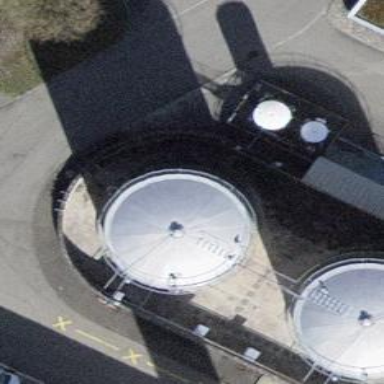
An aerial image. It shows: Building with storage tank.